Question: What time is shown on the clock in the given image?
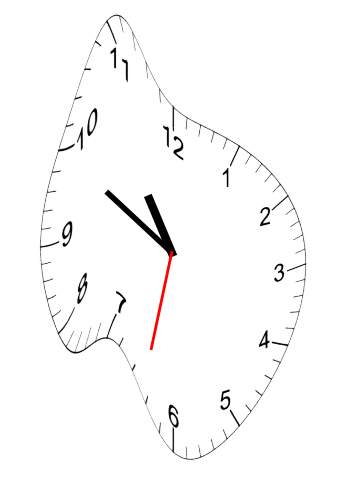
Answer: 10:49:32